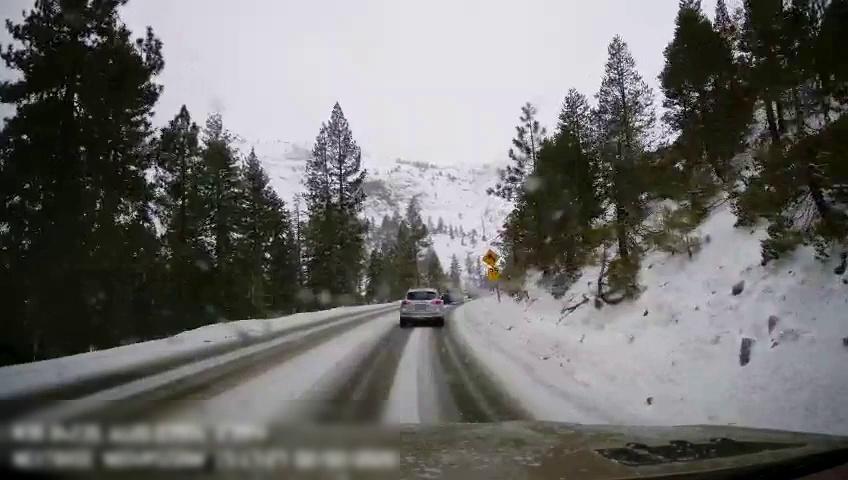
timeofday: Day
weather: Snowy
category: Drivable Space
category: Vehicles | Car
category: Vehicles | Car
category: Traffic | Signs
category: Traffic | Signs